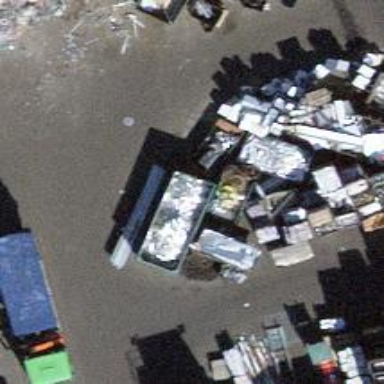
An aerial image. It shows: Recycling center that accepts scrap metal.